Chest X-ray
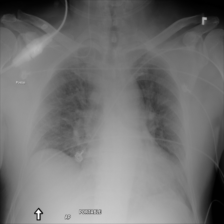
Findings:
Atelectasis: negative
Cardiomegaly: negative
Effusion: negative
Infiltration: negative
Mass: negative
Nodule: negative
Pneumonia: negative
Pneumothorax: negative
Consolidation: negative
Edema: negative
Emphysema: negative
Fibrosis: negative
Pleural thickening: negative
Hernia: negative